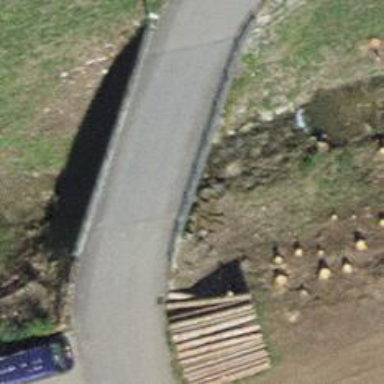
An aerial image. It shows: Residential road with asphalt surface that includes bridge. There is no sidewalk on the bridge.